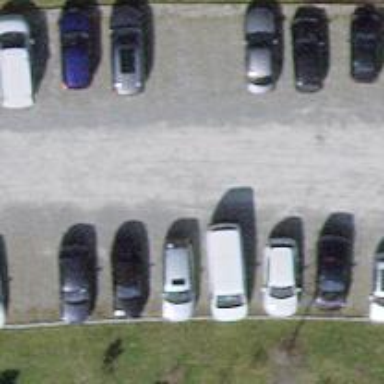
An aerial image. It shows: Road serving as parking aisle.